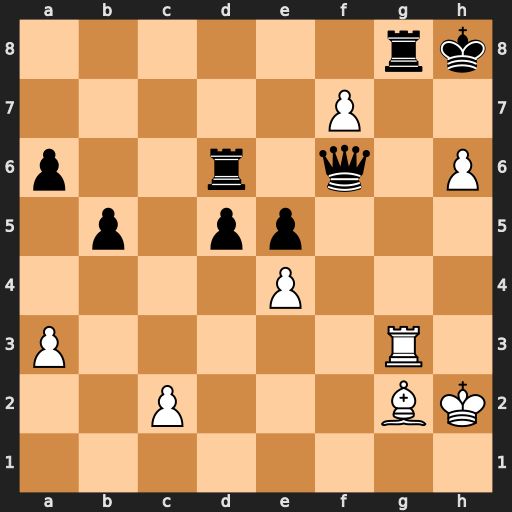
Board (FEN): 6rk/5P2/p2r1q1P/1p1pp3/4P3/P5R1/2P3BK/8
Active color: w
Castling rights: -
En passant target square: -
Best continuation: fxg8=Q#